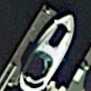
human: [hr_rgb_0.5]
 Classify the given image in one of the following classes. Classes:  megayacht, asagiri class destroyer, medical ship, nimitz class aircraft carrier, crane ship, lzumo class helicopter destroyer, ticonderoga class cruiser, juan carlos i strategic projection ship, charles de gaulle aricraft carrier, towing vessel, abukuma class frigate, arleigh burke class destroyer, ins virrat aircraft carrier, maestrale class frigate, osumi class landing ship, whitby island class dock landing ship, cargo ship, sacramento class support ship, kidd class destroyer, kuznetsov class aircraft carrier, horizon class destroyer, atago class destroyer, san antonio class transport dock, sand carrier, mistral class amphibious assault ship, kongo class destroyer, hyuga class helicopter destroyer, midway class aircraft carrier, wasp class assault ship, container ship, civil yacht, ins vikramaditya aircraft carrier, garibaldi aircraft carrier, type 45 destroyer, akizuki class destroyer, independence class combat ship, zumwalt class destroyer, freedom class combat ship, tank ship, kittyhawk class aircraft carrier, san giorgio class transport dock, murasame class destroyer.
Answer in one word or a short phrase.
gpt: Civil yacht